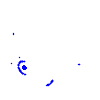
Particle: pion